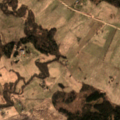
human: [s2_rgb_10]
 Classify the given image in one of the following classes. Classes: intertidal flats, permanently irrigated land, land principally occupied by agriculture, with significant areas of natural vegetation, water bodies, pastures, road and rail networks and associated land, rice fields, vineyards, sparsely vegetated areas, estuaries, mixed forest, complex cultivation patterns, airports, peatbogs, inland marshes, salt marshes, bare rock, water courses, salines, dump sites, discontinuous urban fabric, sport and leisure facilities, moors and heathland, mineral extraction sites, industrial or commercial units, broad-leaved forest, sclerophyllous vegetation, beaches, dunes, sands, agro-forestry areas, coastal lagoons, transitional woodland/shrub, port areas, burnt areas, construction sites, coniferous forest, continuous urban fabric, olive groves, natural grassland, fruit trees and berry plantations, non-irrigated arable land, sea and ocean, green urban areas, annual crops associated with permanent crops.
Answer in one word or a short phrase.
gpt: non-irrigated arable land, pastures, land principally occupied by agriculture, with significant areas of natural vegetation, coniferous forest, mixed forest